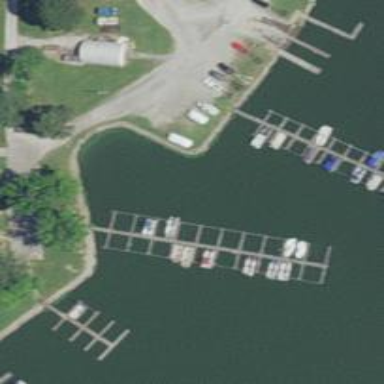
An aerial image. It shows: Pier with mooring facilities.